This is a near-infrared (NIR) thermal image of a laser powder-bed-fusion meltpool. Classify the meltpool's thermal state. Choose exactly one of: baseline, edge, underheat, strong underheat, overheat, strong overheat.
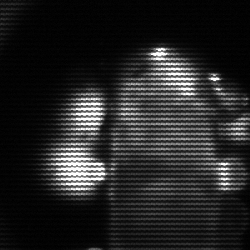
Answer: strong underheat